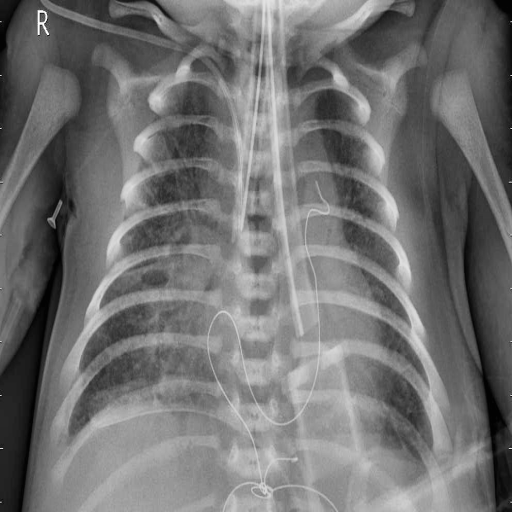
Finding: PNEUMONIA